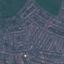
Land use / land cover: Residential